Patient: sex F, age 59
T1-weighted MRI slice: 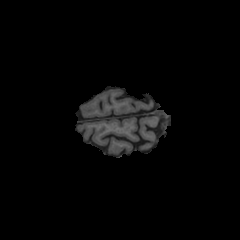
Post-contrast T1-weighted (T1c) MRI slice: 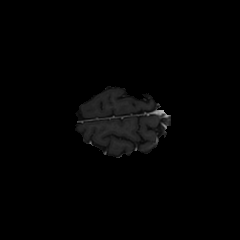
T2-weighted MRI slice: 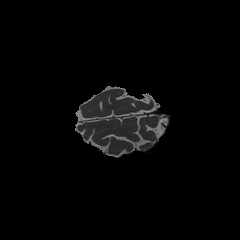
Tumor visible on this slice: no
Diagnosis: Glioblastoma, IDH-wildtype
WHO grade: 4